Question: I have a list item that is dynamically created. Like this:
'''
<ul class="record-top-btns">
<li><a href="#">link1</a></li>
<li><a href="#">link1</a></li>
<li><a href="#">link1</a></li>
</ul>
'''
How can create full-width 'ul/li' with that. Like:

- The code should work in IE8- we don't know number of 'li' item because they are dynamically created
my CSS code:
'''
.record-top-btns{
width:100%;
display:table;
}
.record-top-btns a{
padding:2px;
color:#5c5c5c;
display:block;
margin-top:2px;
margin-bottom:2px;
text-align:center;
width:100%;
}
.record-top-btns li{
display:table-cell; /* will not work in IE8 */
background:#e3ffca;
text-align:center;
background:white;
}
'''
here is a <URL>
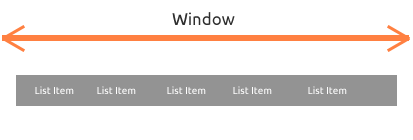
Answer: In IE8 you can use 'text-align-last:justify' on the container and 'display:inline-block' on the elements to achieve the evenly spaced effect - it just won't work in stable Chrome, so you'll need to make it a fallback with conditional comments so only older IEs use the 'text-align' approach. For some reason IE also requires you to set 'text-align' when setting 'text-align-last' - keep that in mind.
<URL>.